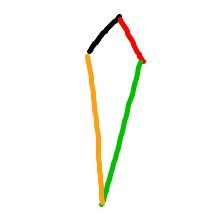
Shape: kite